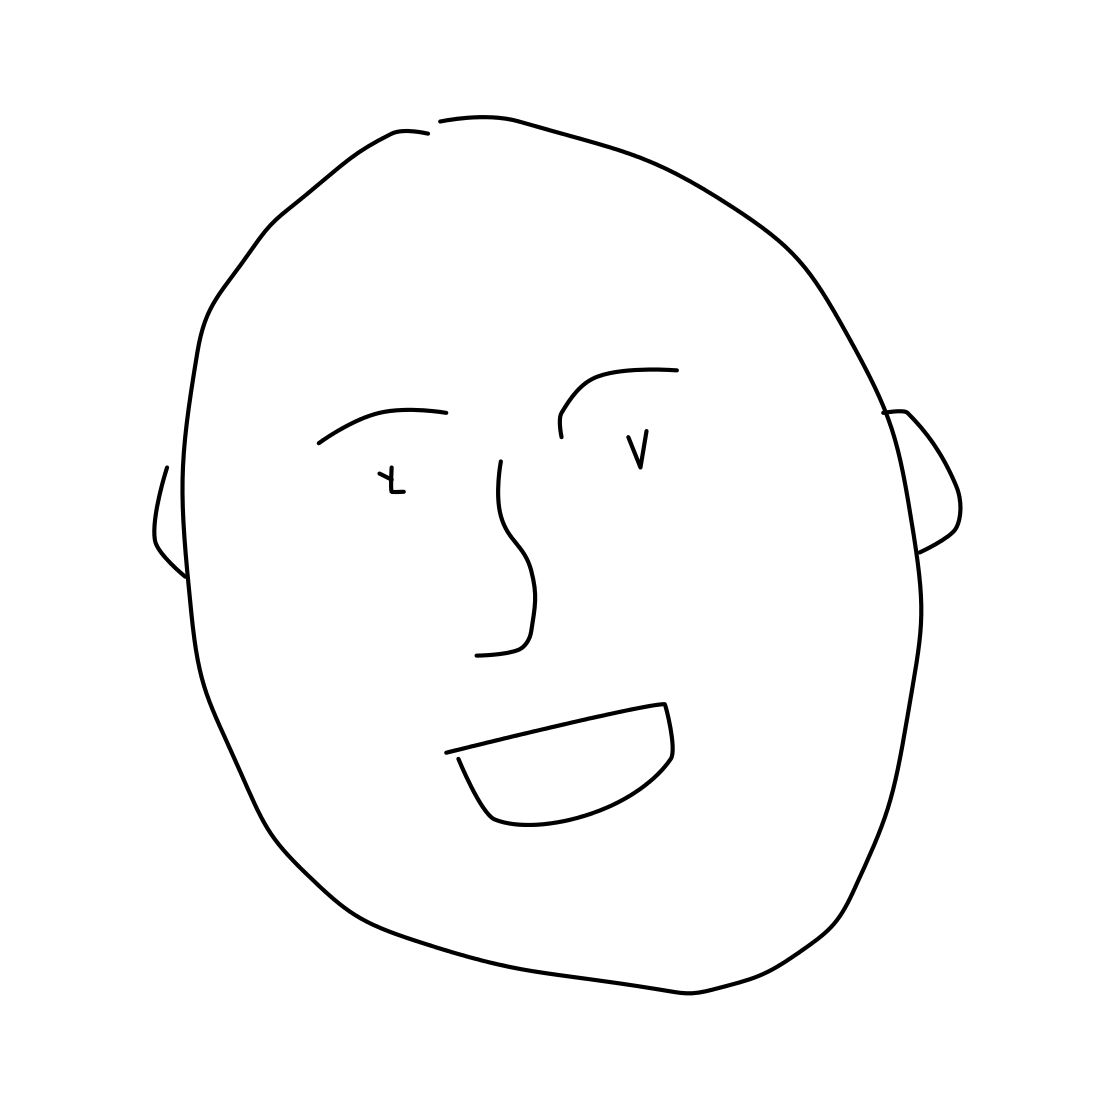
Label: head